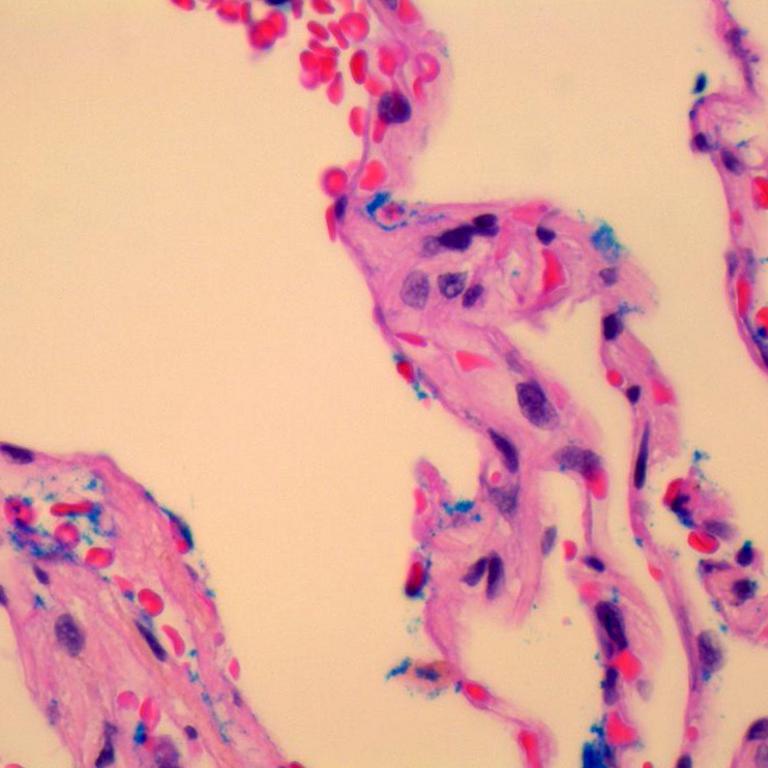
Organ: lung
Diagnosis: benign